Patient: sex F, age 38
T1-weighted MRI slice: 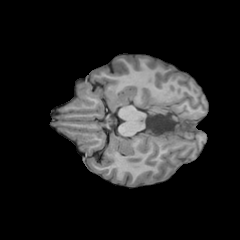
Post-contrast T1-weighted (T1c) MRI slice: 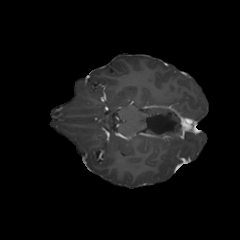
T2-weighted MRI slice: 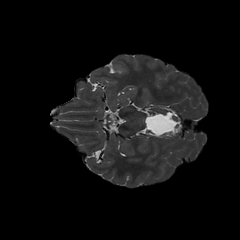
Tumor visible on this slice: no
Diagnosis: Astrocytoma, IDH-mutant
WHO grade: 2